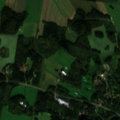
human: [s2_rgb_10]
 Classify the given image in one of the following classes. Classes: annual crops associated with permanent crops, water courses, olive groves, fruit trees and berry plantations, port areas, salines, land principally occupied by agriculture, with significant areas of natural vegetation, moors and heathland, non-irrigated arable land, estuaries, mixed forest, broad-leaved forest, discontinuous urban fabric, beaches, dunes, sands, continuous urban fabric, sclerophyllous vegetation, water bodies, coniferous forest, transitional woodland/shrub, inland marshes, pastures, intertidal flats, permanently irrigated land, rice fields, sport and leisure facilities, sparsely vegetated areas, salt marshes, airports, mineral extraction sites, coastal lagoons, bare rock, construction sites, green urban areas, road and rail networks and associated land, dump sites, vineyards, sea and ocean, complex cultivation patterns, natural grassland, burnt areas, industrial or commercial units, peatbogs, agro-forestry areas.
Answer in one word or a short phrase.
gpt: discontinuous urban fabric, non-irrigated arable land, land principally occupied by agriculture, with significant areas of natural vegetation, coniferous forest, mixed forest